Field crop: tomato
Growth stage: 2
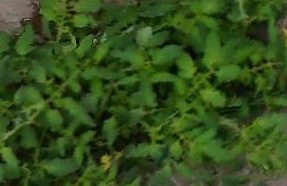
Species: tomato